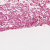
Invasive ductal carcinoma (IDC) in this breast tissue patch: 0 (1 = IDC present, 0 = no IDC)